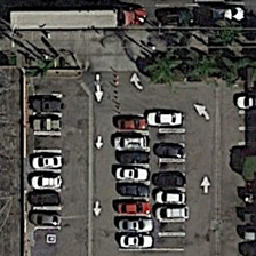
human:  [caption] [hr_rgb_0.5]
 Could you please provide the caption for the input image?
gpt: There is a narrow parking lot with only a few parking spaces left.

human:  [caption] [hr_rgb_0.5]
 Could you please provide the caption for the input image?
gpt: Here is a narrow narrow parking lot where few spaces remain.

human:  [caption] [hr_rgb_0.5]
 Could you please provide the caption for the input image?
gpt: There are some white and black cars in the landmark parking lot.

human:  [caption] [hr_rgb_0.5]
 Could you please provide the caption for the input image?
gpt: Landes mark parking lot has some white and dark cars.

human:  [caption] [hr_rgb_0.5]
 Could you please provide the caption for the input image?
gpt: Here is a narrow parking lot where only a little space left.